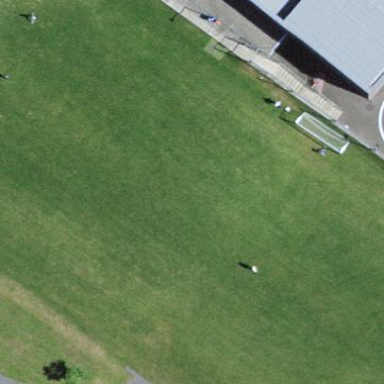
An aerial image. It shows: Grass pitch designated for multiple sports activities.